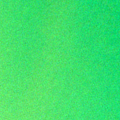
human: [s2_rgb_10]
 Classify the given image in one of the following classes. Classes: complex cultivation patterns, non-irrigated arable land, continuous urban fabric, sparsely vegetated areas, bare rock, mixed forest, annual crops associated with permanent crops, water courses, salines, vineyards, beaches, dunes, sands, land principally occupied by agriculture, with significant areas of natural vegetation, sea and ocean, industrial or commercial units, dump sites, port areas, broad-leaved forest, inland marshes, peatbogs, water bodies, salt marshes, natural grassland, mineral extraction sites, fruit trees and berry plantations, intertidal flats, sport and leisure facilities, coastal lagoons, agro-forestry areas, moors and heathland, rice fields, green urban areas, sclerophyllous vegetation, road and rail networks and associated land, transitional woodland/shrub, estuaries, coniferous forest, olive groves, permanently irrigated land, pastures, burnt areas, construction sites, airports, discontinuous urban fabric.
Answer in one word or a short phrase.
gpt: sea and ocean